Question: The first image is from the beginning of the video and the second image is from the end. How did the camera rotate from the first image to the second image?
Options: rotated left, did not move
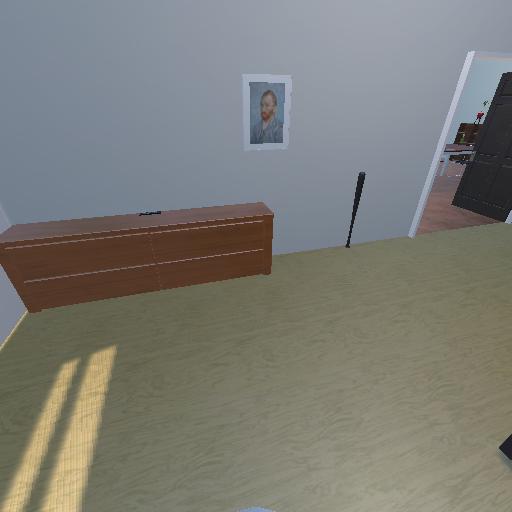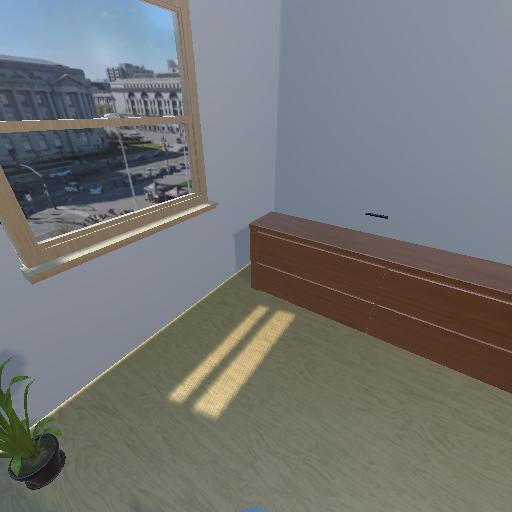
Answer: rotated left